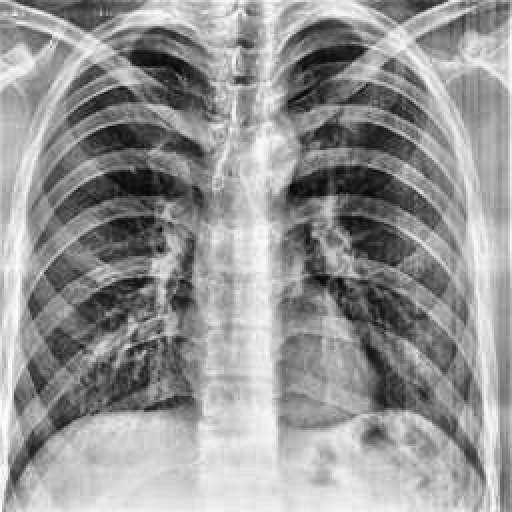
Finding: NORMAL